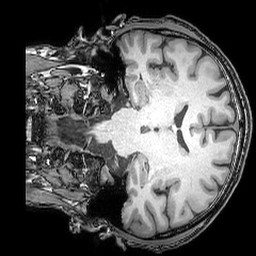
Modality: T1w
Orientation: coronal
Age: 39
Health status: ill
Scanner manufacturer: philips
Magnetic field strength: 3 T
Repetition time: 0.007 s
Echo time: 0.003501 s